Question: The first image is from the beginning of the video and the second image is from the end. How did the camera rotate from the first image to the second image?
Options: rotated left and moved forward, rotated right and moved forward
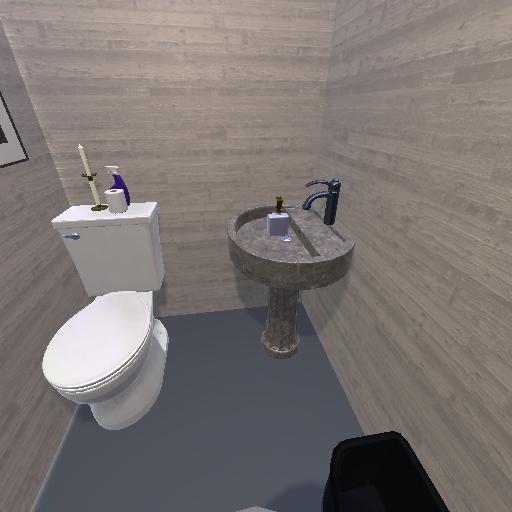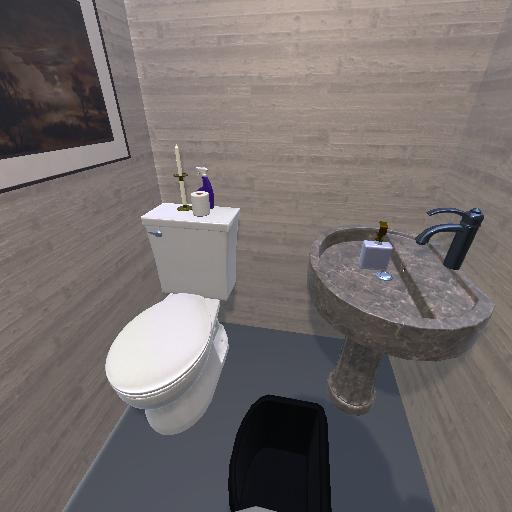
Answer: rotated left and moved forward